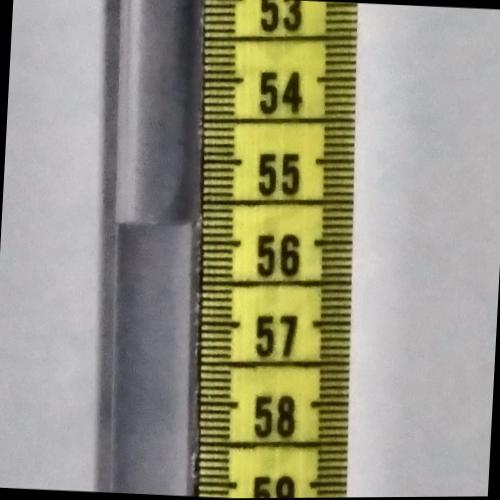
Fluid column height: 55.7 cm